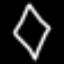
Label: diamond